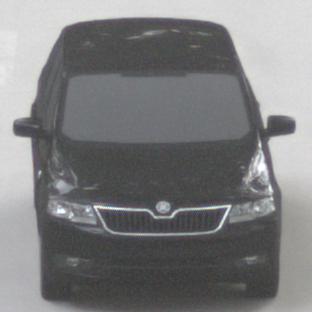
Make: Skoda
Model: Rapid Spaceback 1.2 TSI
Detailed model: Rapid Spaceback
Model produced from: 2013/10
Model produced until: 2015/04
Doors: 5
Color: black
Road condition: dry road
Daytime: morning or afternoon
Contrast: low contrast